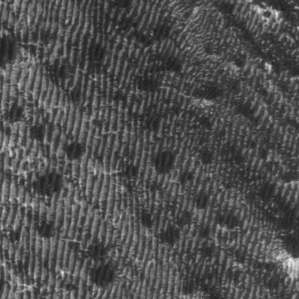
Label: frost